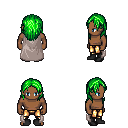
a pixel art fantasy rpg character, male body template, human, dark skin, gray cape, gold greaves, green long hairstyle, black shoes, four views (front, back, left, right), 2x2 character sprite sheet, small pixel art, hard edges, no anti-aliasing